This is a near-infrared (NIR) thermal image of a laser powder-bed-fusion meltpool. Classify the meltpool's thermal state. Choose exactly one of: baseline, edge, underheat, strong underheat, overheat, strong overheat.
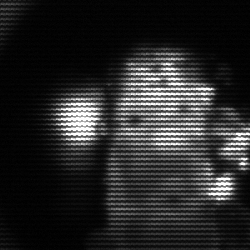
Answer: strong underheat